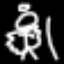
Label: angel